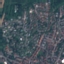
Label: Residential